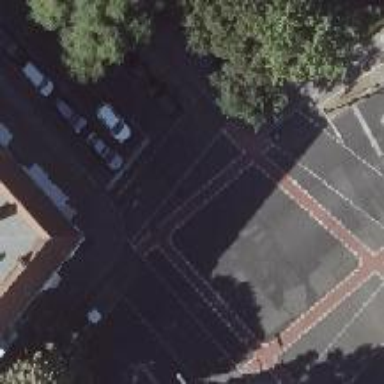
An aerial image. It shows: Road with traffic signals.